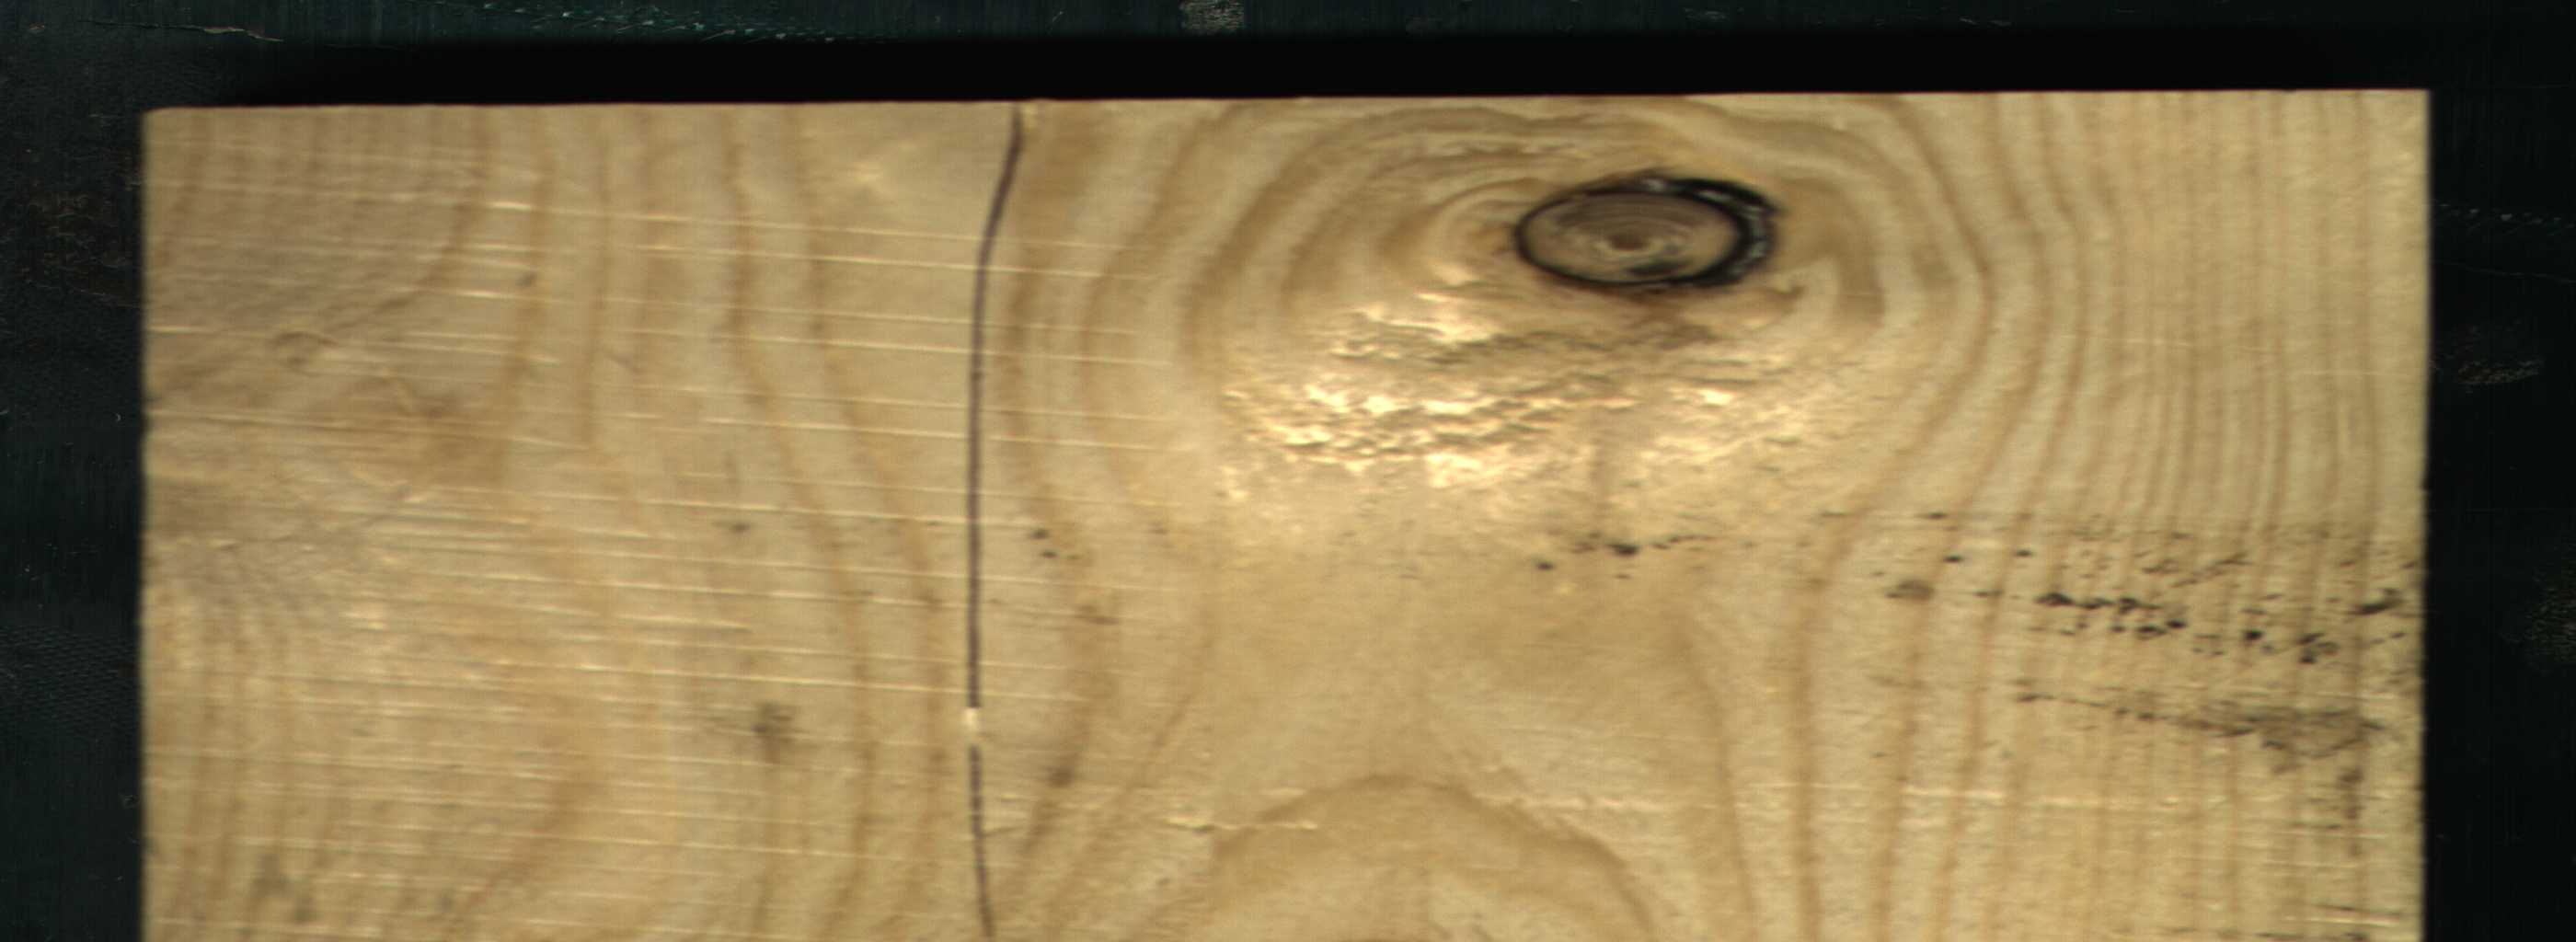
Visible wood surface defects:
Crack
Dead_Knot